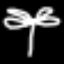
Label: palm tree